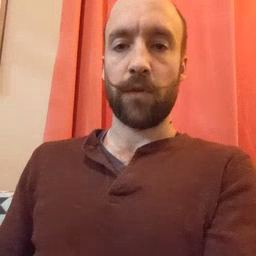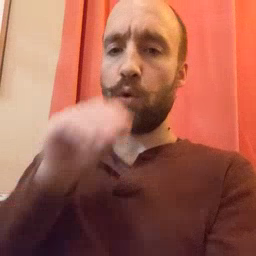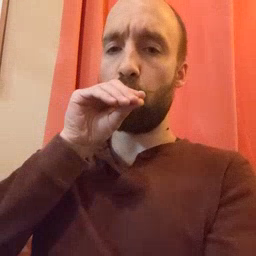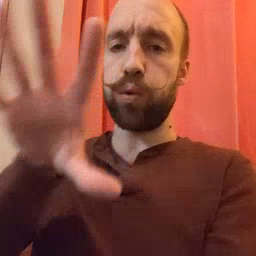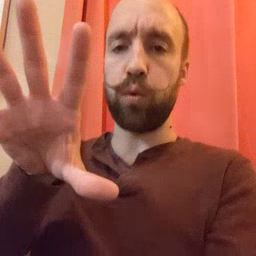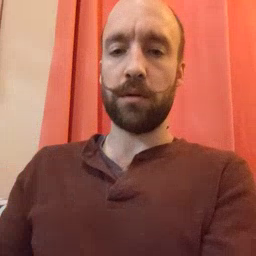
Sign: blow